Question: i have the following chart

as you can see the points are supposed to be the target for each person, can some one please help me how I may be able to change the attributes for this so that the points are better viable.
also can some one explain why on the chart there are four columns and its only showing 2 peoples name ?
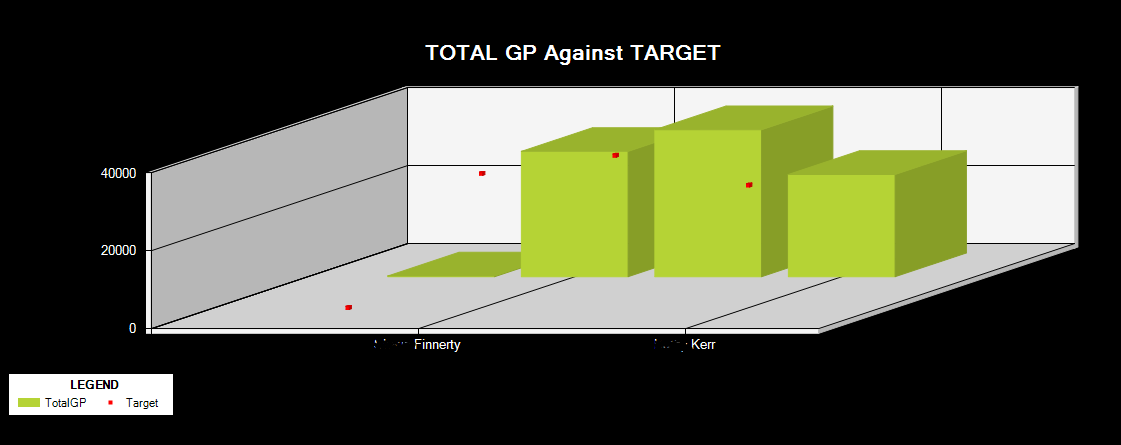
Answer: You can make the size of the points bigger
'Chart1.Series["Series1"].MarkerSize = 15;'
but in my opinion you should go with a 2D with your combinational chart or play with 3D point gap and depth & perspective for easy read.
it seems you have more xy points than two but it's hard to tell without seeing your data and how you set the X axis interval.